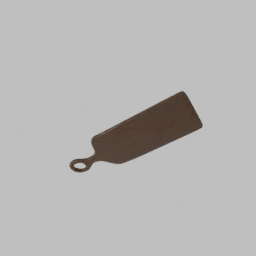
Label: tools